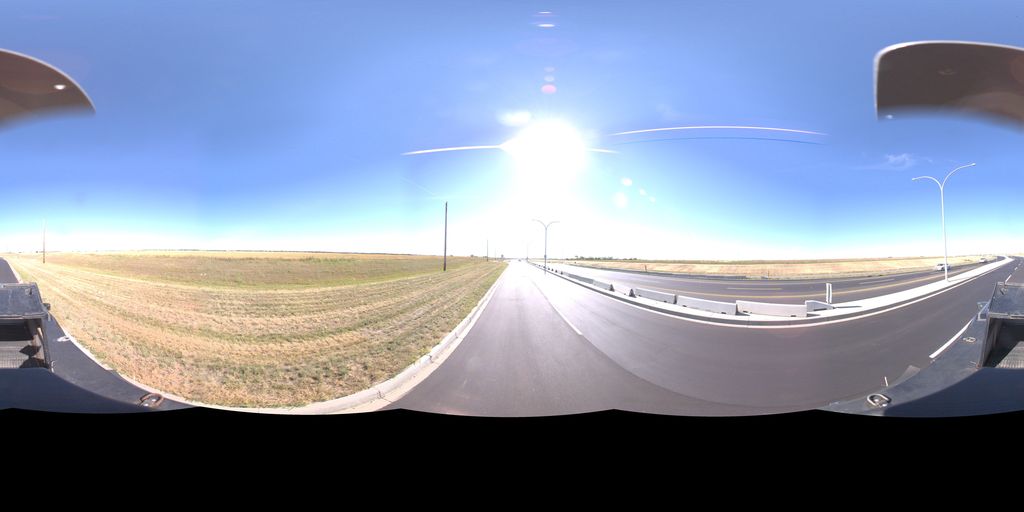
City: saskatoon